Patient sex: F
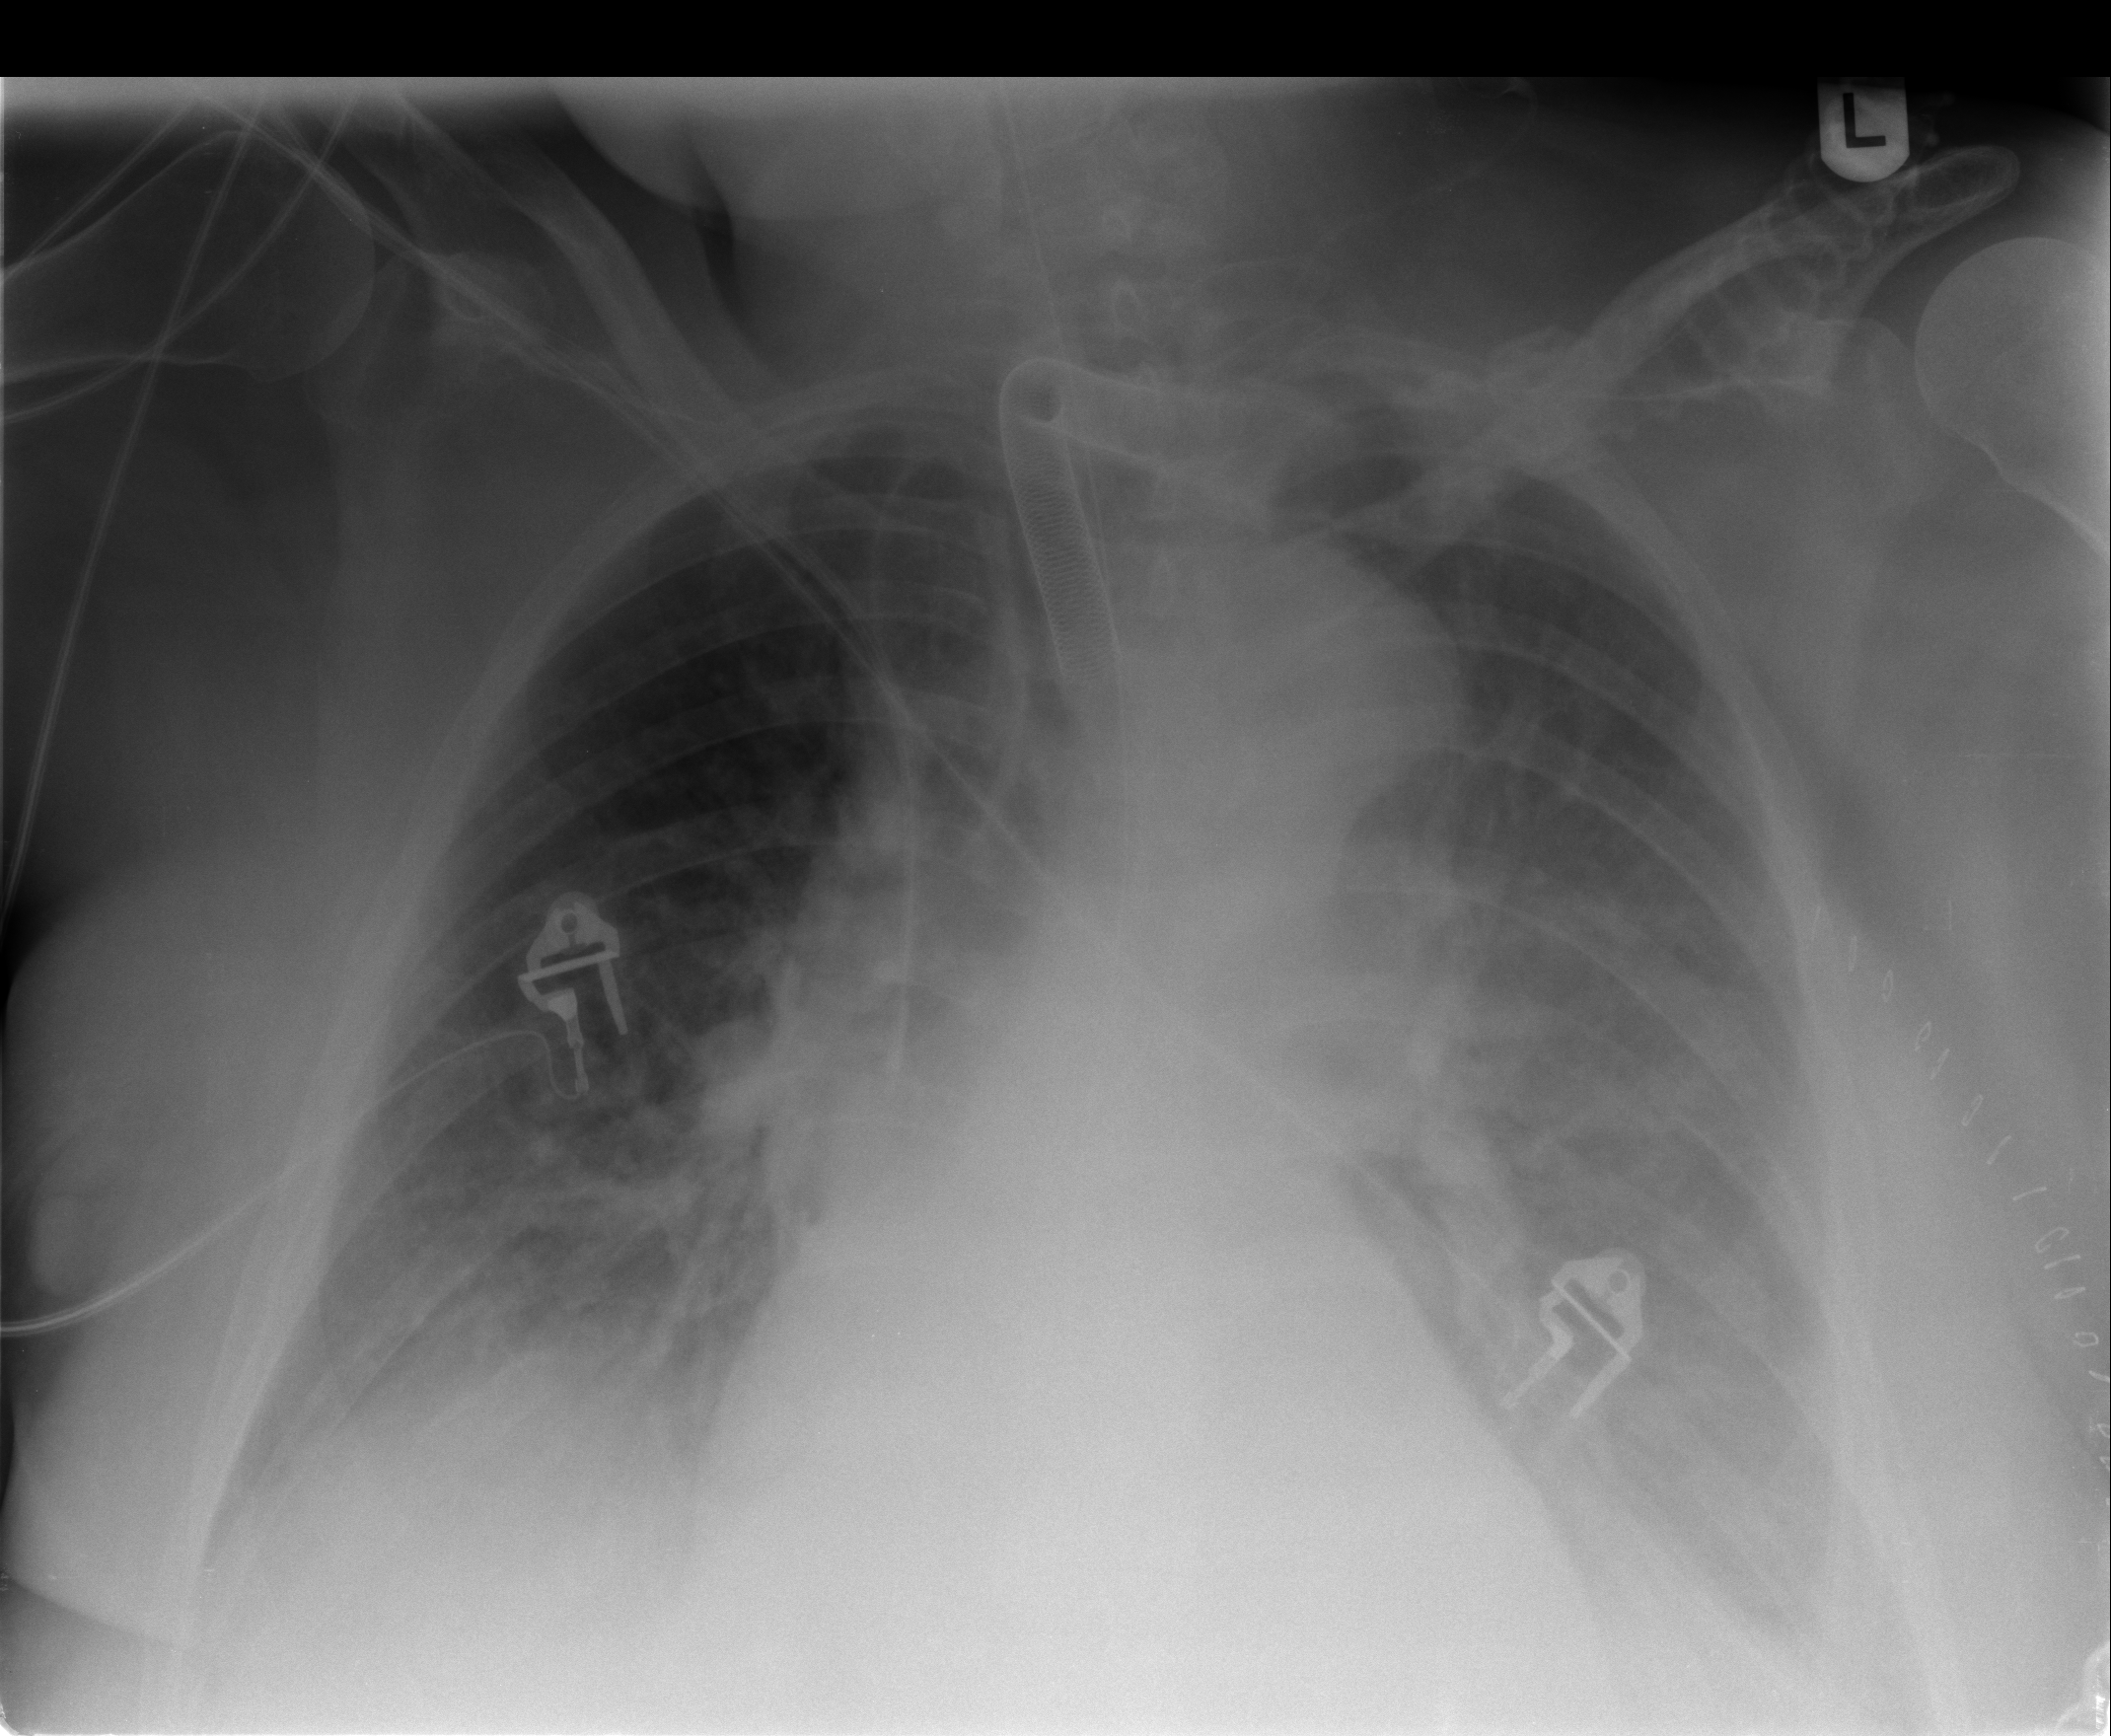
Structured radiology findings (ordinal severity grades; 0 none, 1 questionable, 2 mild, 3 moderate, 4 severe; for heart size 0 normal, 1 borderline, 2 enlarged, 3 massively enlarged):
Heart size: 1
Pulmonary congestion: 2
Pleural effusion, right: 2
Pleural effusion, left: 2
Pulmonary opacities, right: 0
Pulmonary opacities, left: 0
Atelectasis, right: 2
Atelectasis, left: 2